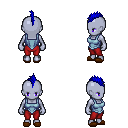
a pixel art fantasy rpg character, female body template, dark elf, purple skin, blue vest, red pants, blue mohawk hairstyle, brown slippers, four views (front, back, left, right), 2x2 character sprite sheet, small pixel art, hard edges, no anti-aliasing